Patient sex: M
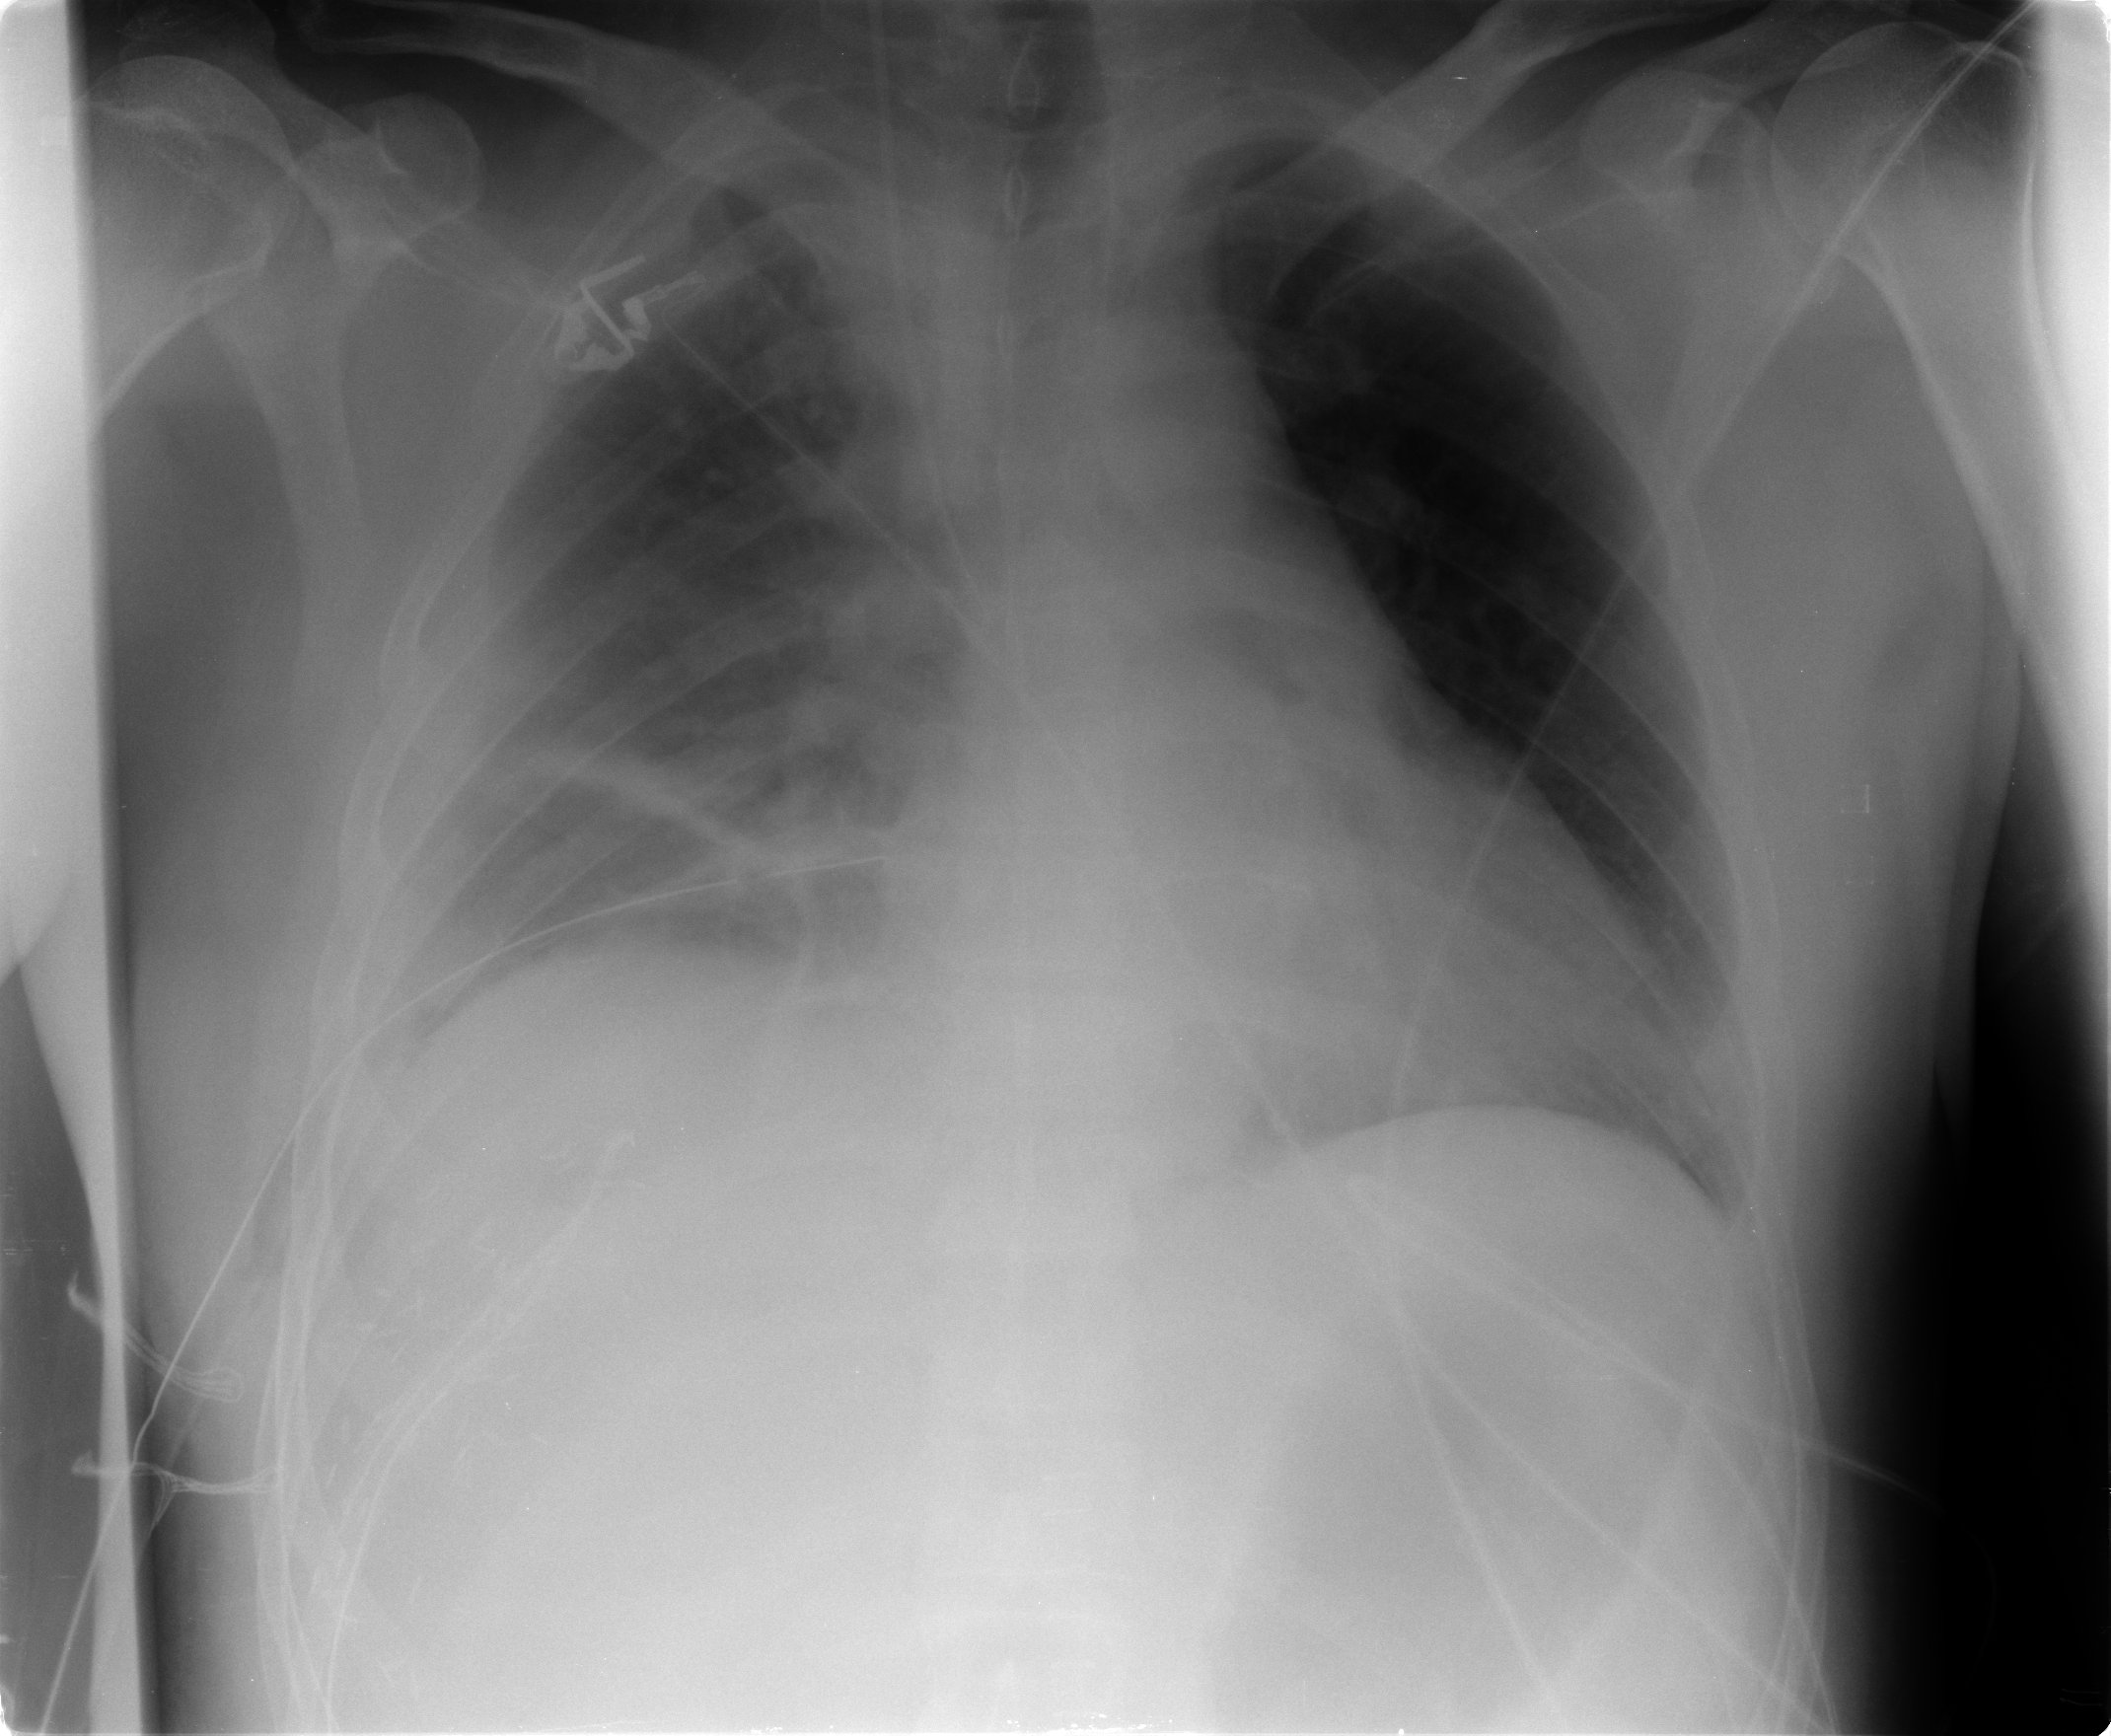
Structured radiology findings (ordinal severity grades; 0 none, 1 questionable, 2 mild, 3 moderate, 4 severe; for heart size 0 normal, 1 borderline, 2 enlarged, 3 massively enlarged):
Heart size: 2
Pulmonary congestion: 0
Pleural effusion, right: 3
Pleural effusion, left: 0
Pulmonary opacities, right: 2
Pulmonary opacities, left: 0
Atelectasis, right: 3
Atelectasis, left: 0